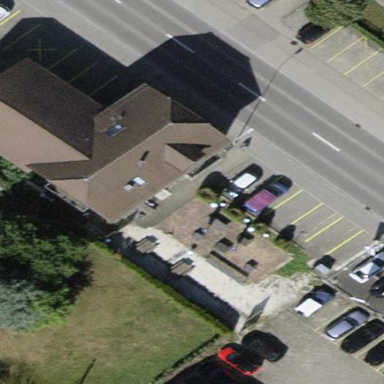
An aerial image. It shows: Restaurant building.